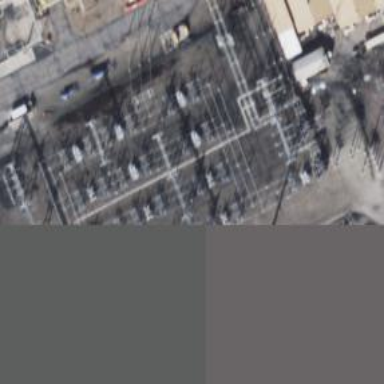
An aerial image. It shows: Switch used for power control.